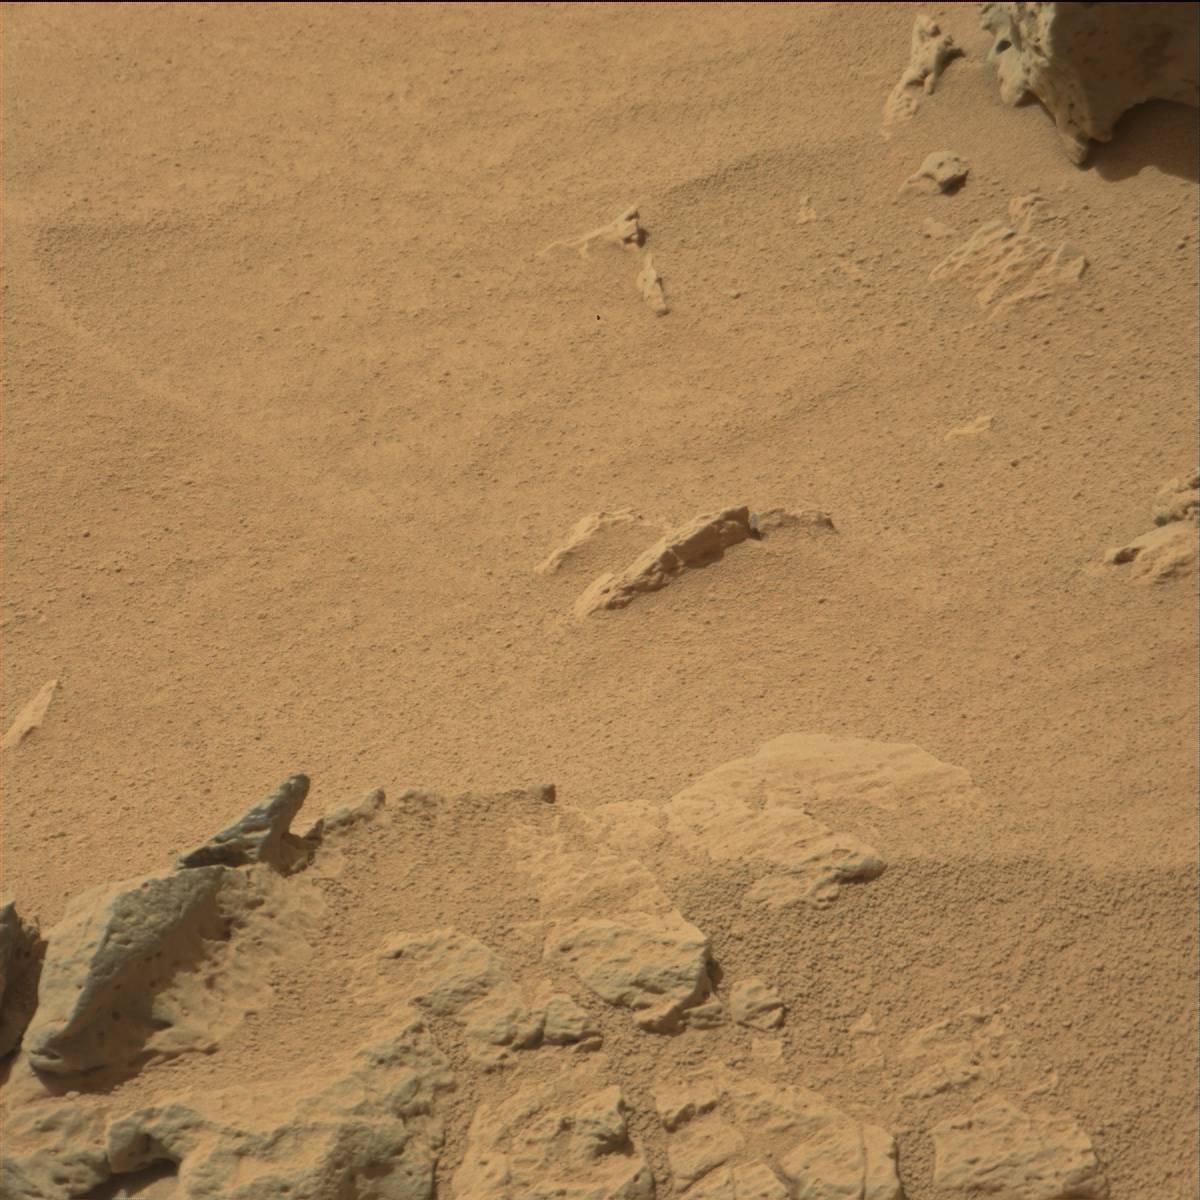
Terrain classes present: Bedrock, Rock, Sand / Soil